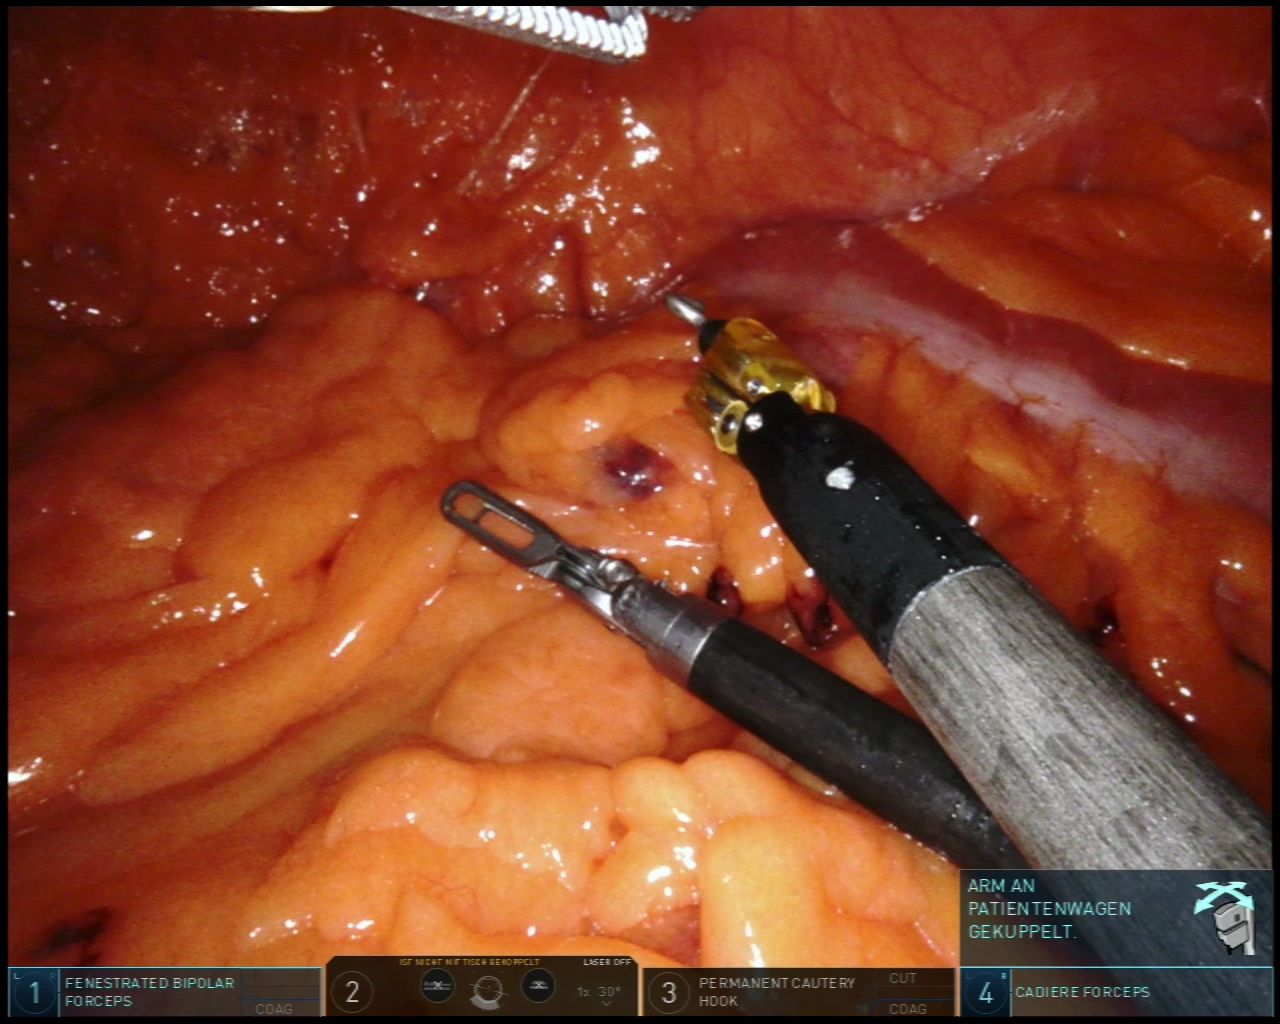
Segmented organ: colon
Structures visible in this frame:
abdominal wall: yes
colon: yes
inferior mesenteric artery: no
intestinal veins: no
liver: no
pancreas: no
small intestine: no
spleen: no
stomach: no
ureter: no
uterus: no
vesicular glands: no